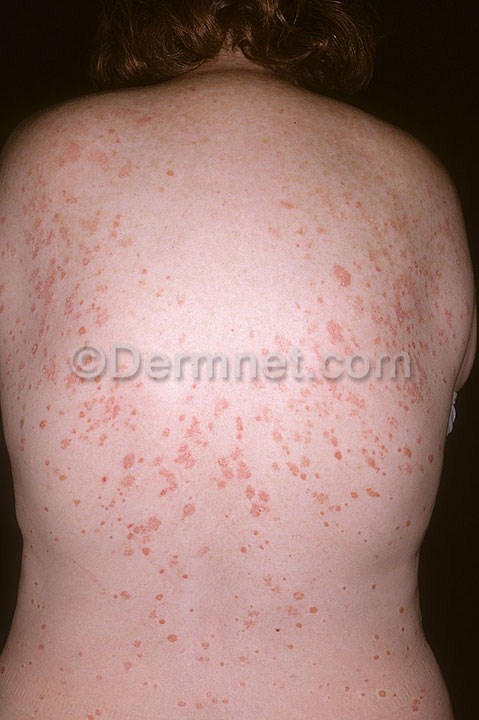
Disease: Psoriasis pictures Lichen Planus and related diseases